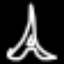
Label: The Eiffel Tower